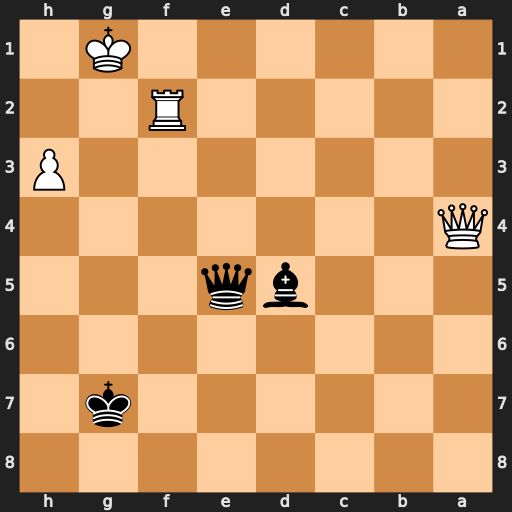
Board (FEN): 8/6k1/8/3bq3/Q7/7P/5R2/6K1
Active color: b
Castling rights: -
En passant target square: -
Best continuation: Qe1+ Rf1 Qg3#